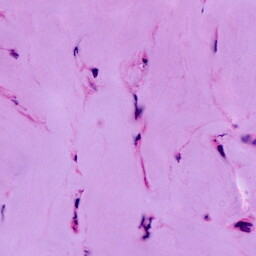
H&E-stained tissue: Breast